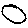
Label: moon